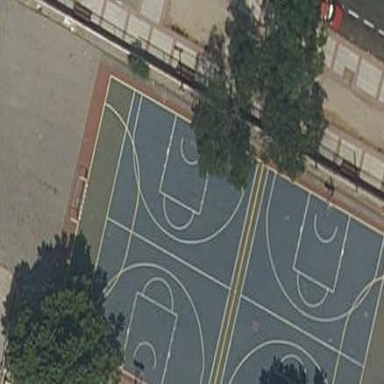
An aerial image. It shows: Basketball court located in leisure land pitch.